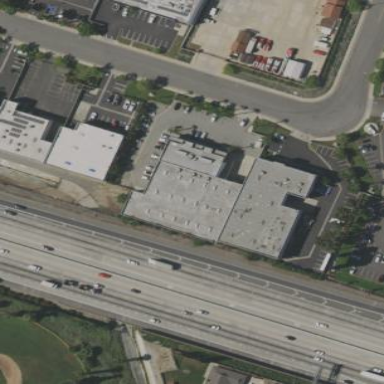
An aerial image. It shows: Warehouse.